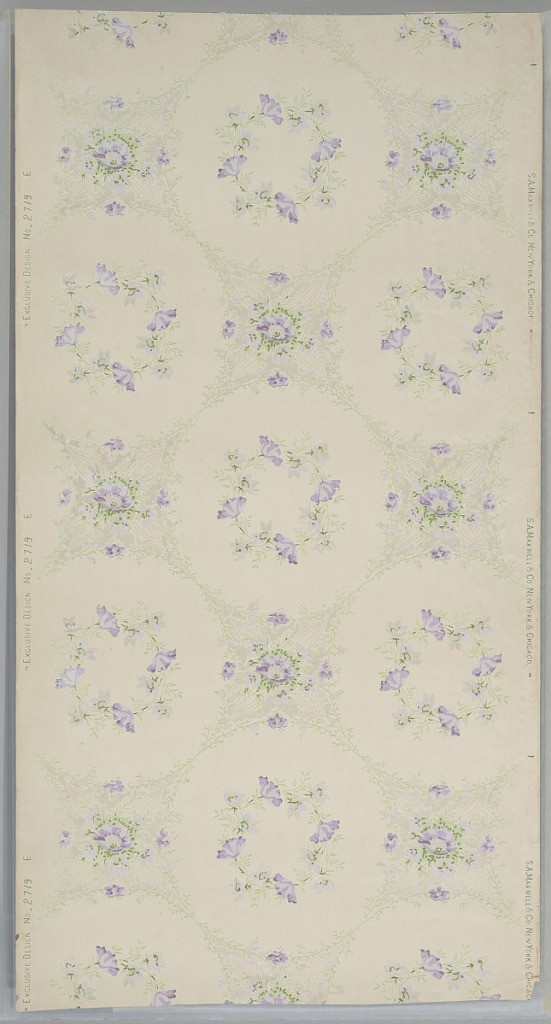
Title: Ceiling paper
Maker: Maxwell & Co., S.A., Chicago, Illinois, USA
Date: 1905–1915
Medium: Machine-printed paper, liquid mica
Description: Wreaths form of purple and gray flowers on stems, encircled by a larger foliate wreath. At the intersection of these circles is a quatrefoil shape composed of more purple flowers and foliage. Printed on an off-white ground.